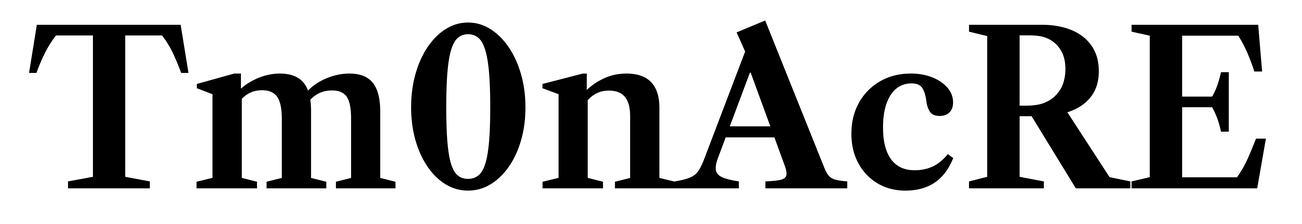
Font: LibreCaslonText_SemiBold